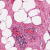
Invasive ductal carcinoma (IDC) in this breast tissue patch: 0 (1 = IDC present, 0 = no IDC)